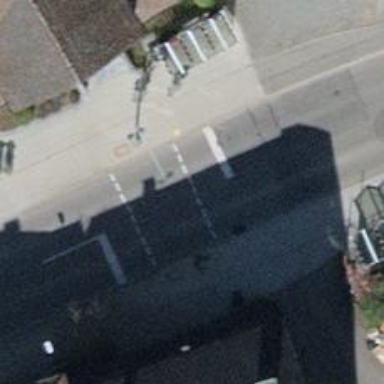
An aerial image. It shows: Road crossing with traffic signals.